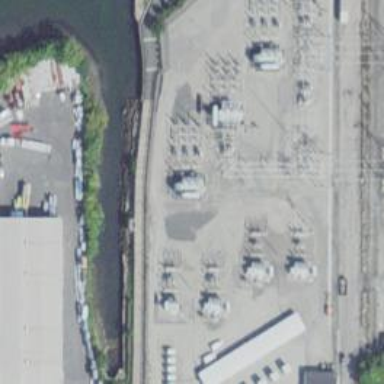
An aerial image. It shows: Switch for power supply.